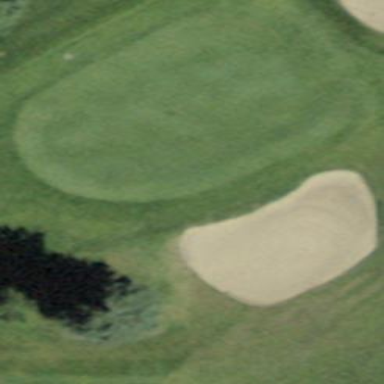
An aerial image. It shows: Sandy area is golf bunker.